Field crop: maize
Growth stage: 2
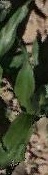
Species: maize